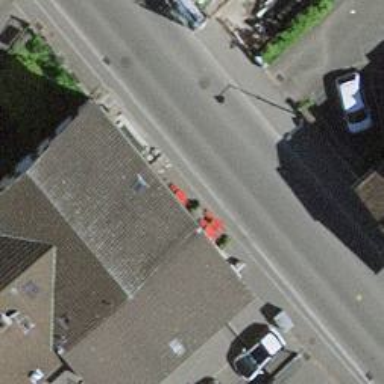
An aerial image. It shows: Fast food establishment.